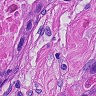
Metastatic tissue present: yes